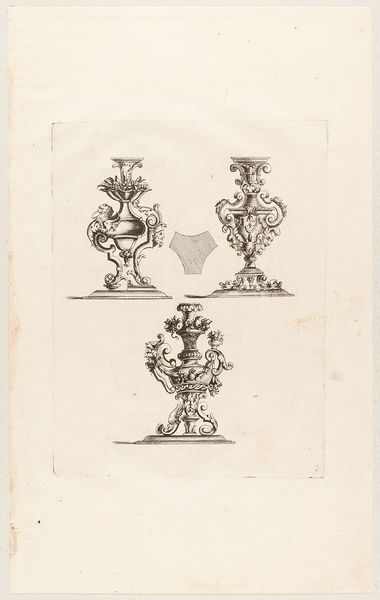
Titel: Leuchter, Blatt aus der Folge 'Neu inventirtes Formular Büchlein vor Gold und Silber Arbeiter auch andere Künstler sehr dienlich'
Künstler: Johann Jacob Biller
Standort: Hamburg
Institution: Museum für Kunst und Gewerbe Hamburg
Schlagwörter: barock, frucht, papier, grafik, graphik, fotografie, photographie, druckgraphik, druckgrafik, stich, girlanden, kunstgewerbe, kerzenhalter, kerzenleuchter, laubwerk, blattwerk, kupferstich, kunsthandwerk, kandelaber, fruchtkorb, groteske, goldschmiedearbeit, bandelwerk, reproduktionen, berain, barockzeit, barockzeitalter, blumengewinde, industriedesign, druckerzeugnisse, früchte, ornamentstich, vorlageblätter